Interaction volume radius: 5 \u00c5
Interaction volume height: 15 \u00c5
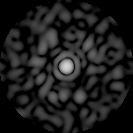
Disorder parameter: 0.796